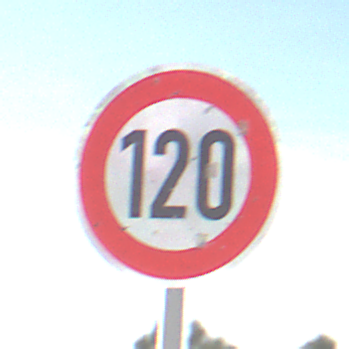
Verkehrszeichen: Geschwindigkeit120
Umgebung: Outdoor, RoadRail
Tageszeit: MorningAfternoon
Wetter: PartlyCloudy
Licht: Natural
Jahreszeit: NotSpecified
Kontrast: HighContrast